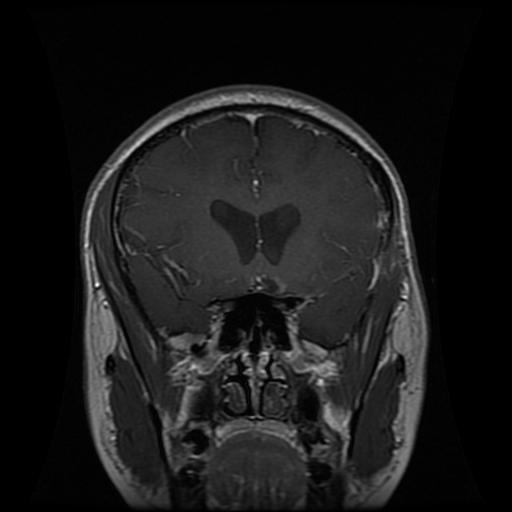
Label: glioma